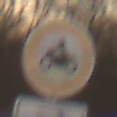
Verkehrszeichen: VerbotKraftraeder
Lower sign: RichtungsangabeDurchPfeile5
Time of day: SunriseSunset
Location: Outdoor (Nature)
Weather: PartlyCloudy
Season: NotSpecified
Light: Natural